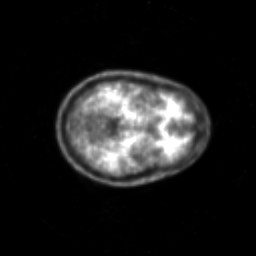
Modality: PET
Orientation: axial
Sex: female
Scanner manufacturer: siemens